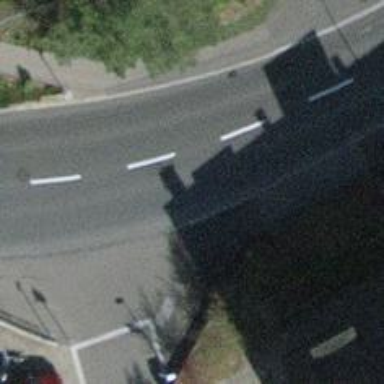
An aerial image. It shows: Uncontrolled zebra crossing on the road.